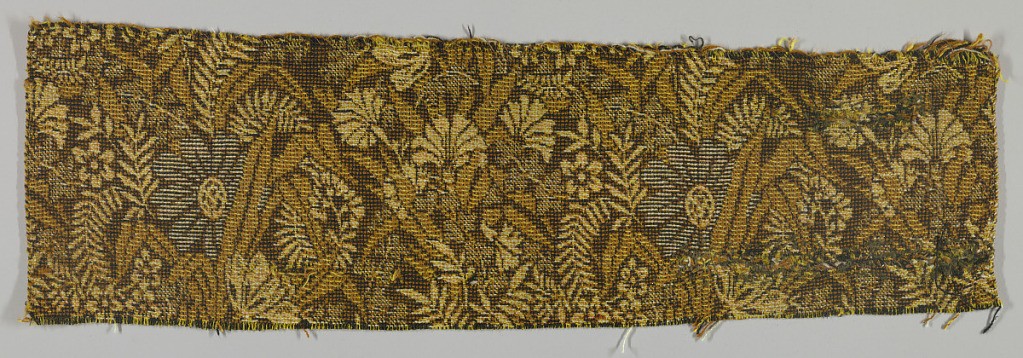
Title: Carpet fragment
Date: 1860–70
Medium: wool Technique: machine made
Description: Floral design in shades of brown, cream, gray, and dull orange.